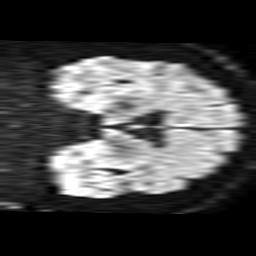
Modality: TRACE
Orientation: coronal
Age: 45
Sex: male
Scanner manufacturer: philips
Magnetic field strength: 1.5 T
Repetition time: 3.505 s
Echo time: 0.09255 s